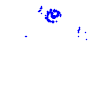
Particle: kaon